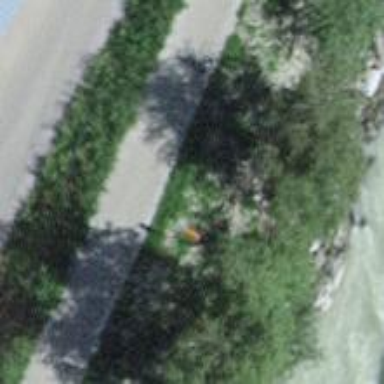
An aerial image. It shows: Pole with roof-covered pipeline marker.